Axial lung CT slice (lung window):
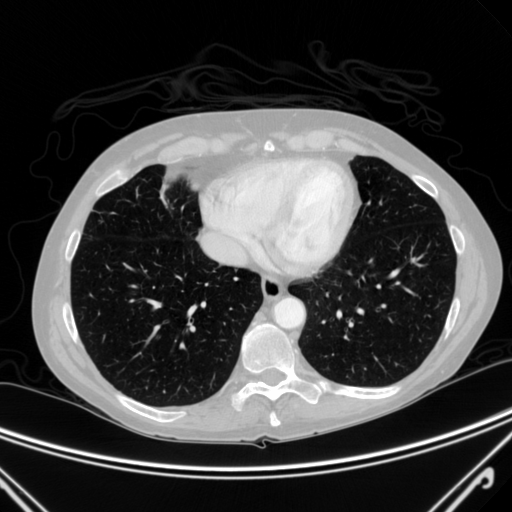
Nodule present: no